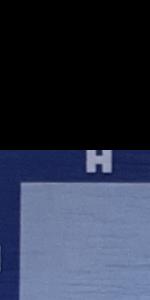
Label: Empty